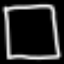
Label: square